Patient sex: M
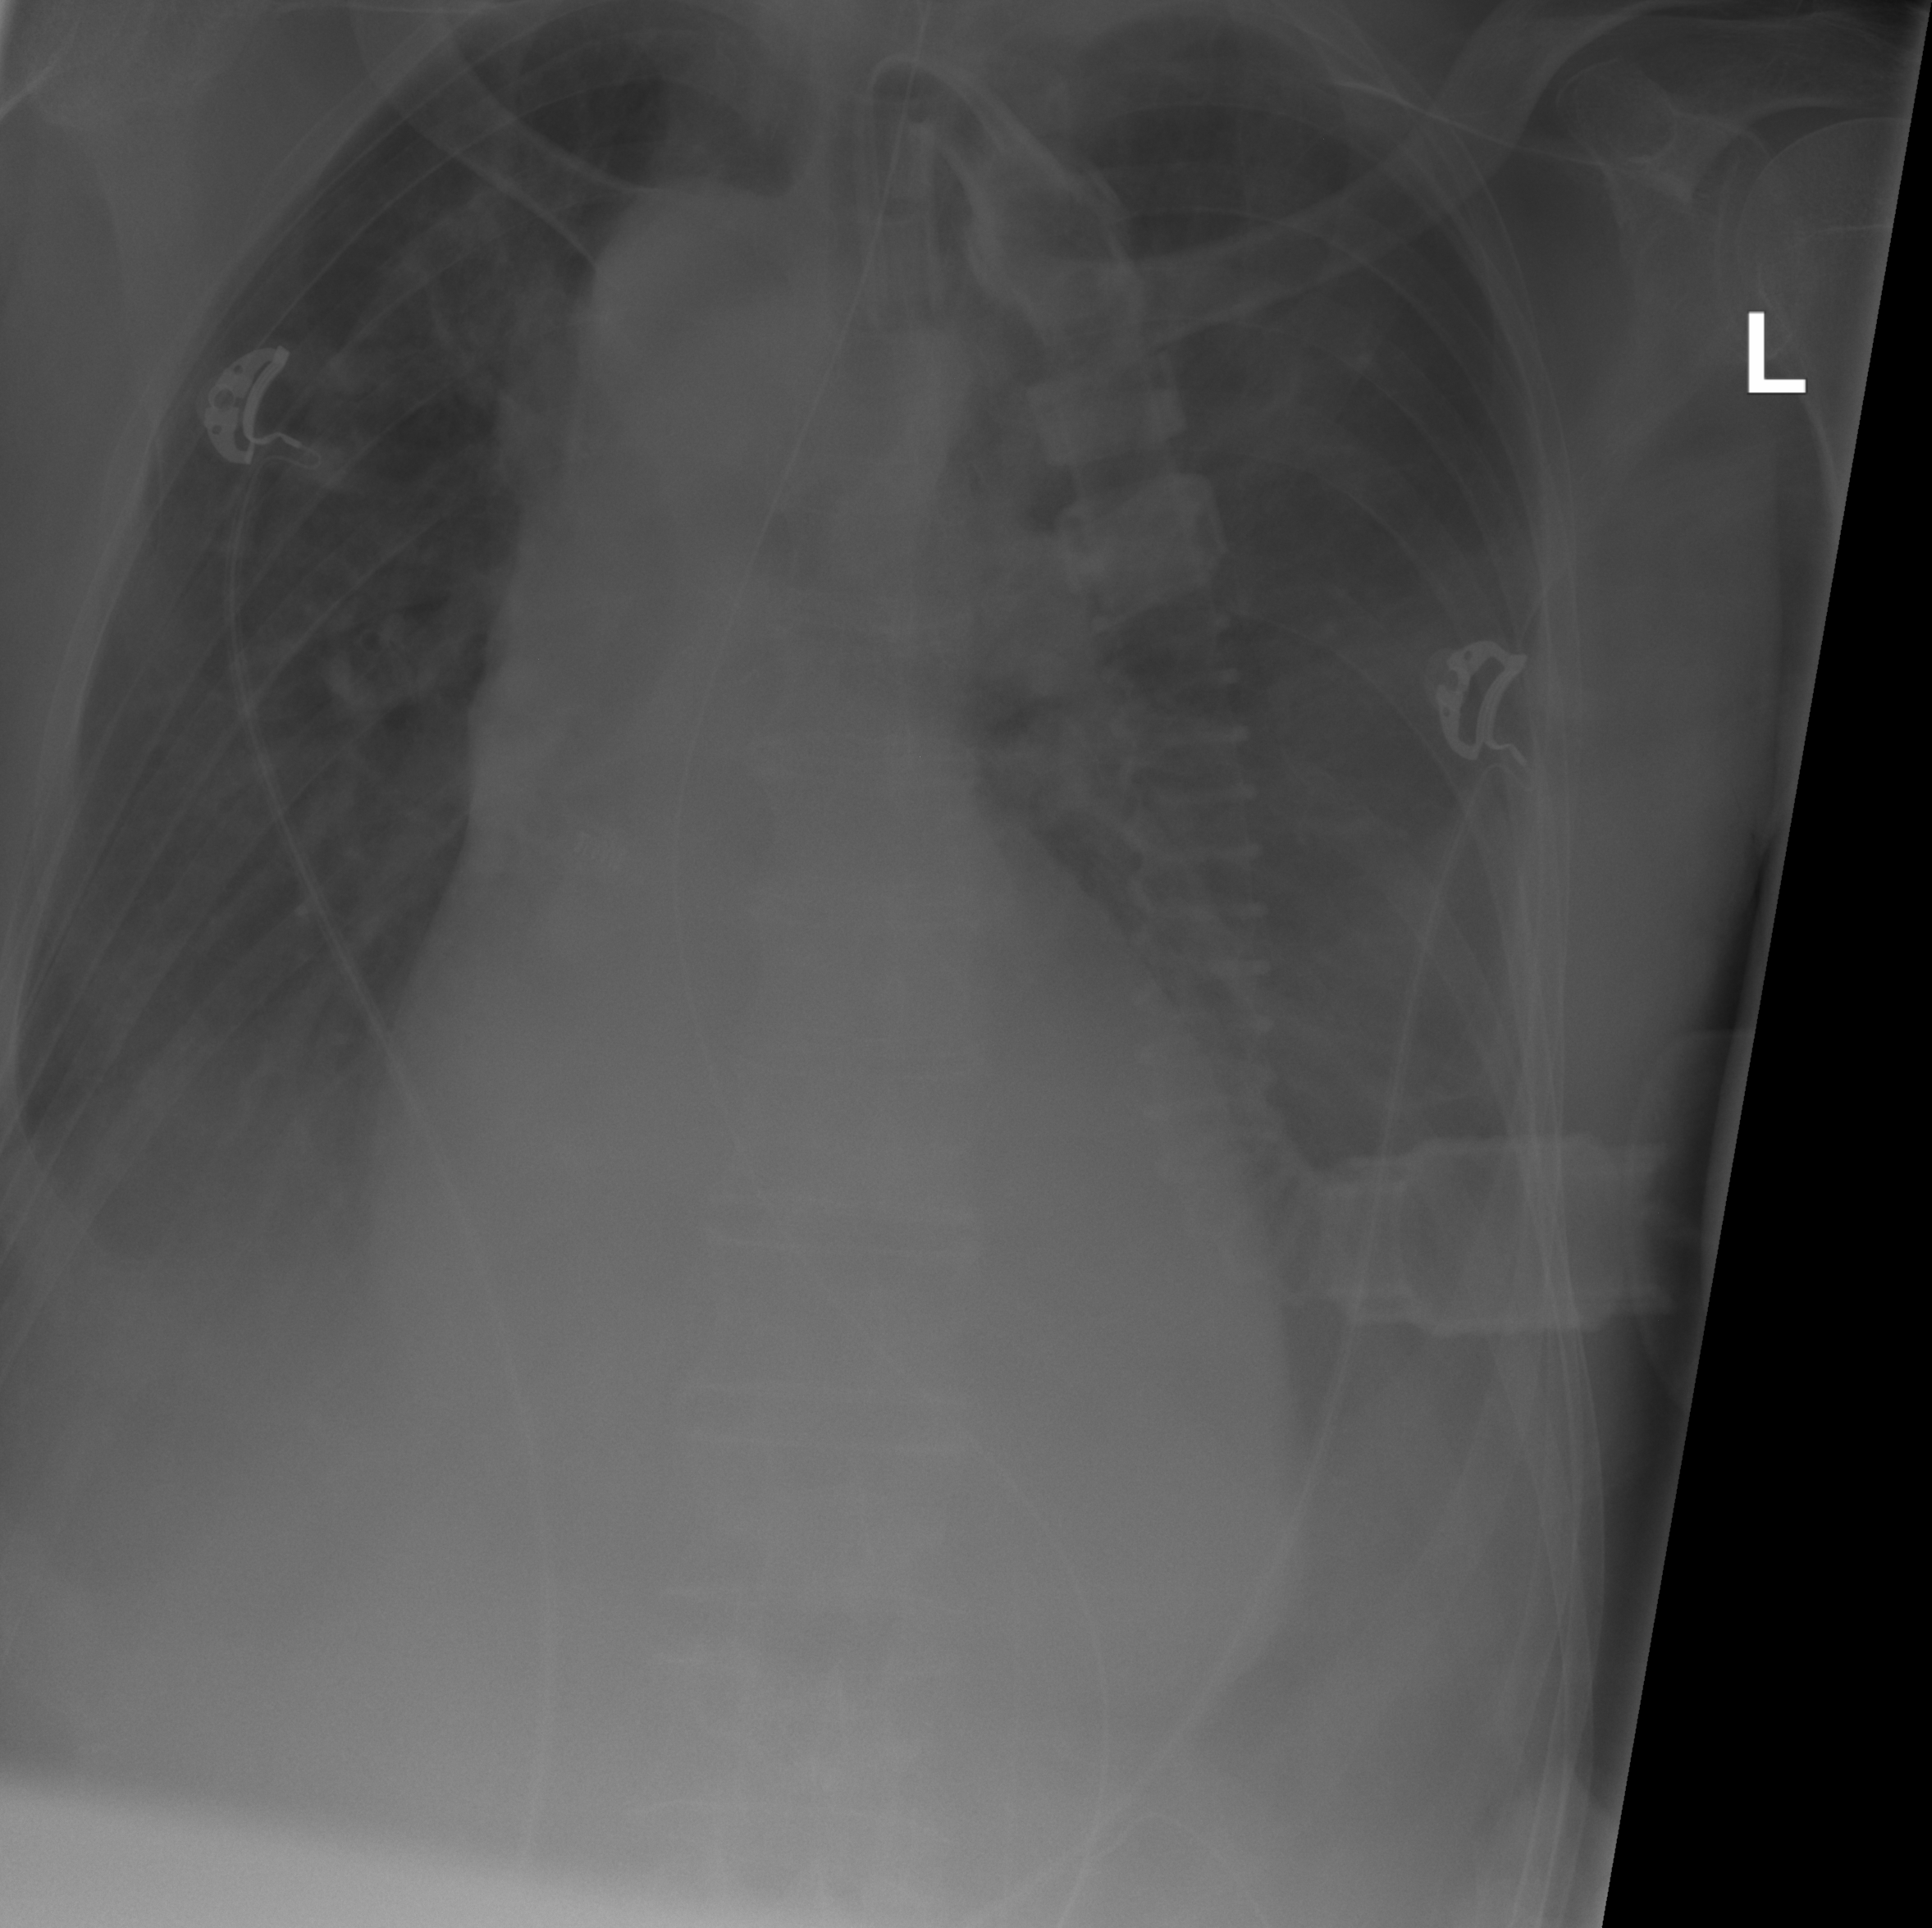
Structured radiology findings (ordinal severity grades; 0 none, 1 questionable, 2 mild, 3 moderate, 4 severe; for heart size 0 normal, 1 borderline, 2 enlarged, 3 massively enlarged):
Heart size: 1
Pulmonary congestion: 0
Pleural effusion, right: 2
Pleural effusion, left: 3
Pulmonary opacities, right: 0
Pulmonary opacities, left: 1
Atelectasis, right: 2
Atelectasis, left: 3